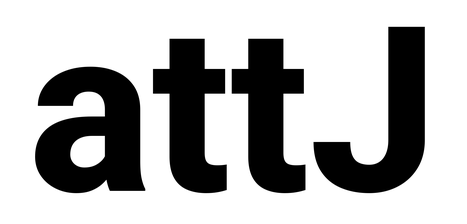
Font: Roboto_ExtraBold